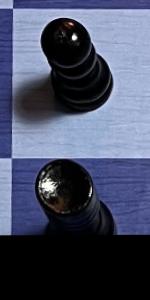
Label: Rook_Black